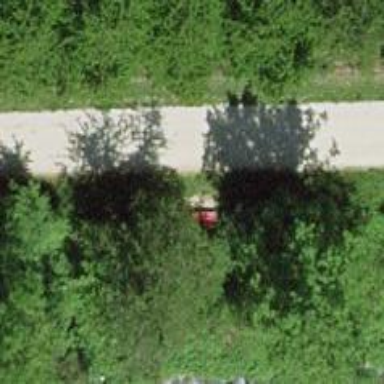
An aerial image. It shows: Red bench.